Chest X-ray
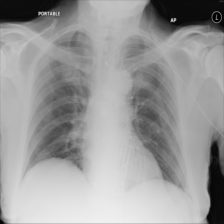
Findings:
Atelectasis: negative
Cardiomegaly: negative
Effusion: negative
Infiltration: negative
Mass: negative
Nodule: negative
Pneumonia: negative
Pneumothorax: negative
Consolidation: negative
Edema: negative
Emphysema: negative
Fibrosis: negative
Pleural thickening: negative
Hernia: negative